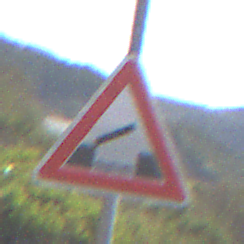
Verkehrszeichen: BeweglicheBruecke
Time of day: MorningAfternoon
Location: Outdoor (RoadRail)
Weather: PartlyCloudy
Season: NotSpecified
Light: Natural